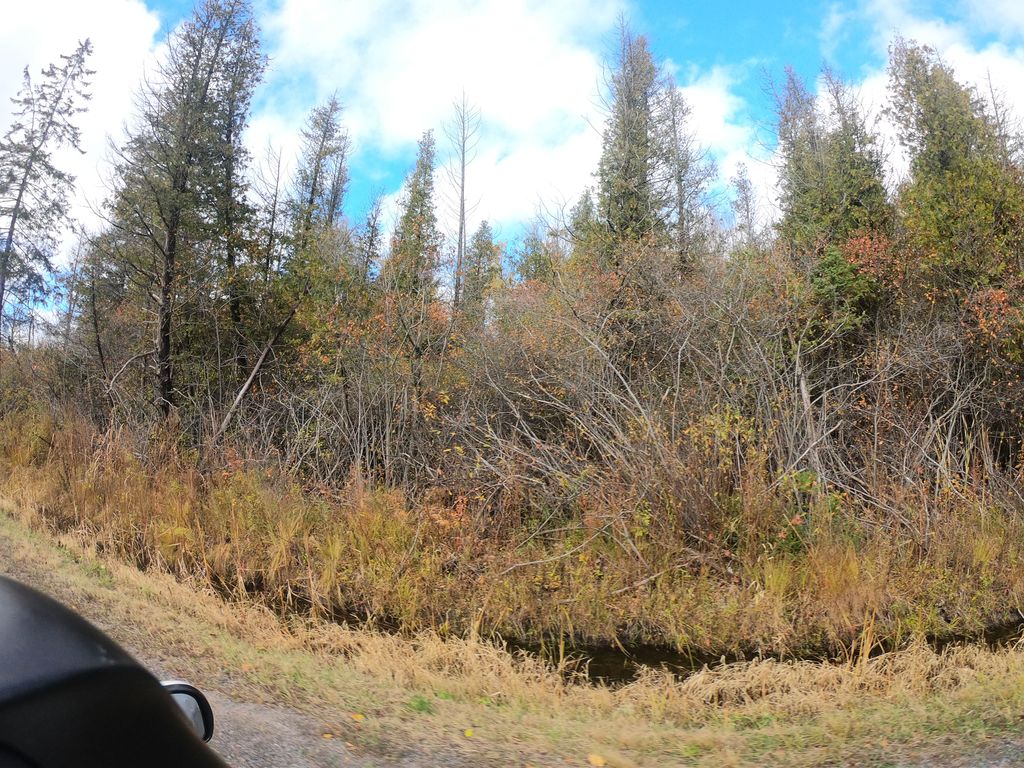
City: ottawa-gatineau